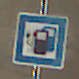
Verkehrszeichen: LadestationFuerElektrofahrzeuge
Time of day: Midday
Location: Roofed (Tunnel)
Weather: NotSpecified
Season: NotSpecified
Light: Natural